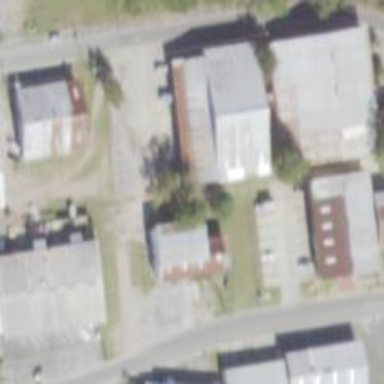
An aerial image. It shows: Alleyway designated as service road.